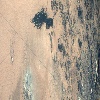
Label: land